Question: I am trying to adjust the size of the text in my UITextView so it fits. I have the following code:
'''
NSString *storyTitle = [newsfeedToSubject.properties valueForKey:@"title"];
int currentFontSize = 18;
UIFont *currentFont = [UIFont fontWithName:kProximaNovaBold size:currentFontSize];
CGSize storyTitleSize = [storyTitle sizeWithFont:currentFont constrainedToSize:self.newsfeedStoryTitle_.frameSize lineBreakMode:UILineBreakModeWordWrap];
while (storyTitleSize.height >= self.newsfeedStoryTitle_.frameHeight){
currentFontSize--;
currentFont = [UIFont fontWithName:kProximaNovaBold size:currentFontSize];
storyTitleSize = [storyTitle sizeWithFont:currentFont constrainedToSize:self.newsfeedStoryTitle_.frameSize lineBreakMode:UILineBreakModeWordWrap];
}
[self.newsfeedStoryTitle_ setFont:currentFont];
[self.newsfeedStoryTitle_ setText:storyTitle];
[self.newsfeedStoryTitle_ setBackgroundColor:[UIColor redColor]];
'''
However, here's what I am getting:

I tried with different line break mode and also set the autoresize to none, but it didn't help. Any idea?
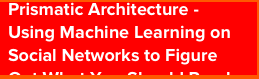
Answer: Your while loop will not do what you want because you are using
'storyTitleSize.height'
to determine the size of the frame, which will not take into account the wrap around effect of the text. One suggestion would be to truncate the string and only display a certain amount of characters of the title. Otherwise, you will need to calculate how many line breaks you will have, based on the width of the frame and the length of the string, and use
'''
while(storyTitleSize.height * numLineBreaks >= self.newsFeedStoryTitle_.frameHeight)
{
...
}
'''
Hope that helps.
You can also dynamically resize your frame (UITextView) as in this <URL>